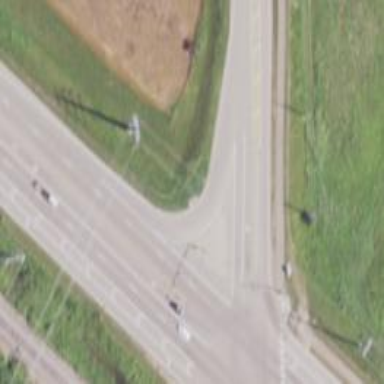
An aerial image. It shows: Primary link highway with asphalt surface.